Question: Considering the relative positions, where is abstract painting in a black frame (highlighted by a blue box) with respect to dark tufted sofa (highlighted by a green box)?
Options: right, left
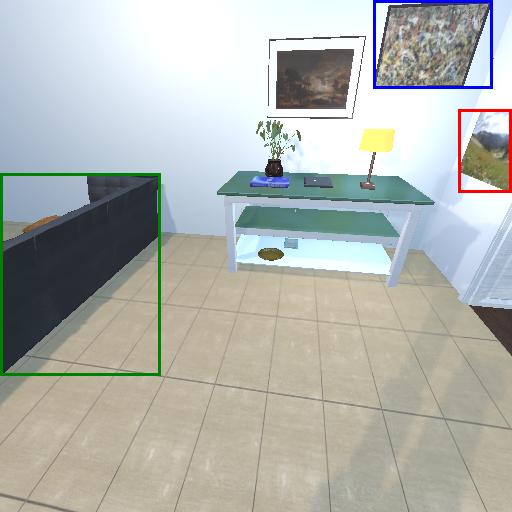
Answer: right